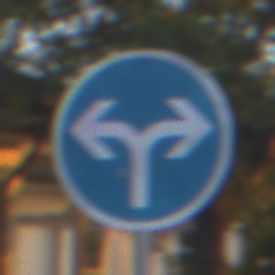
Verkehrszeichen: VorgeschriebeneFahrtrichtungRechtsOderLinks
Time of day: SunriseSunset
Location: Outdoor (Urban)
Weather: Clear
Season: NotSpecified
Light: Natural